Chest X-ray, PA view. Patient: 12 years old, sex M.
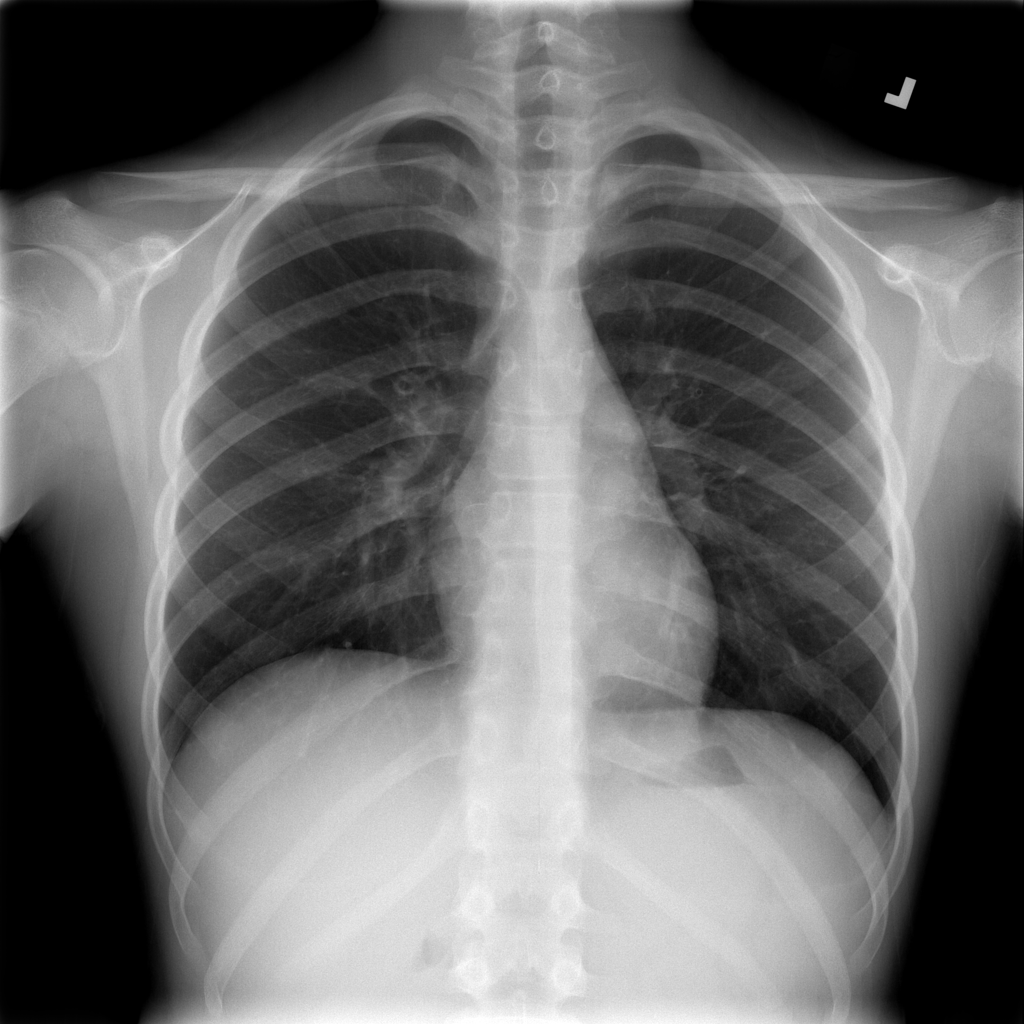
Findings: No Finding